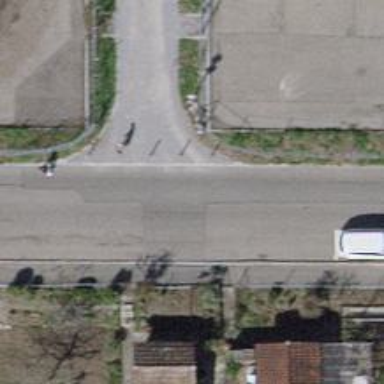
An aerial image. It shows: Bollard.